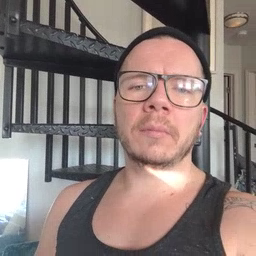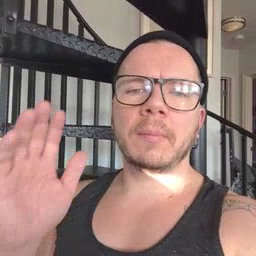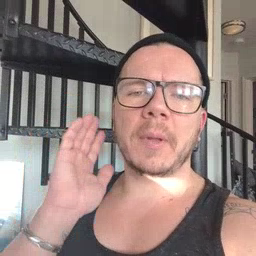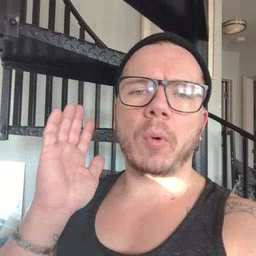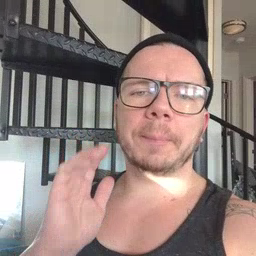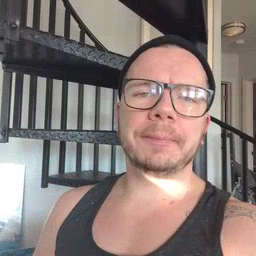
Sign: before